Question: Hello there fellow coders.
I have been learning my way around GLKit over the past few weeks. I found this very helpful series of tutorials on how to set-up a basic 2D graphics engine found <URL>.
When I followed the first chunk of 'Iteration 5' code something strange happened. The for loop in the 'updateVertices' method comes up with compiler errors. Those errors are shown here.

Here's the class code in it's entirety.
'''
//
// Elipse.m
// EmptyGLKit
//
// Created by C-R on 8/6/13.
// Copyright (c) 2013 C-R. All rights reserved.
//
#import "Ellipse.h"
#define ELLIPSE_RESOLUTION 64;
#define M_TAU (2*M_PI)
@implementation Ellipse
-(int)numVertices {
return ELLIPSE_RESOLUTION;
}
-(void)updateVertices {
for (int i = 0; i < ELLIPSE_RESOLUTION; i++) {
float theta = ((float)i) / ELLIPSE_RESOLUTION * M_TAU;
self.vertices[i] = GLKVector2Make(cos(theta)*radiusX, sin(theta)*radiusY);
}
}
-(float)radiusX {
return radiusX;
}
-(void)setRadiusX:(float)_radiusX {
radiusX = _radiusX;
[self updateVertices];
}
-(float)radiusY {
return radiusY;
}
-(void)setRadiusY:(float)_radiusY {
radiusY = _radiusY;
[self updateVertices];
}
@end
'''
I've tried closing and reopening the project, cleaning the code, rebooting Xcode, all without success.
To my knowledge that for loop is completely acceptable and has been in several other projects of mine.
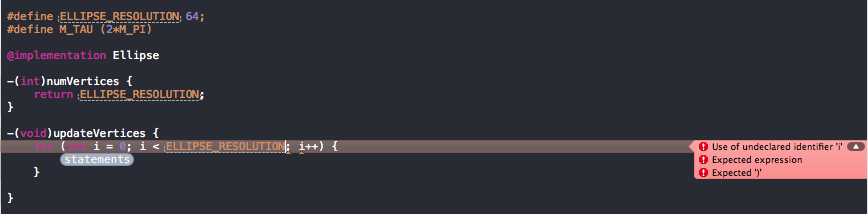
Answer: Your '#define' line has a ';' at the end. This isn't correct and should be removed. The '#define' is basically substituted into the code for compilation so the end result is an if statement with too many ';' characters in it.